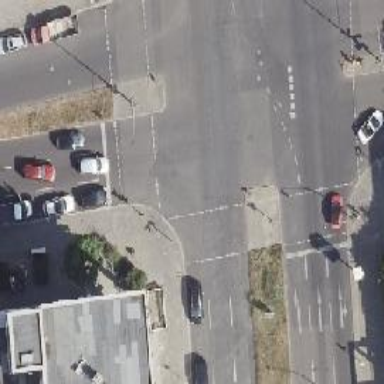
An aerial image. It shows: Road crossing with traffic signals.